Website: macys
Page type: customer-info-address
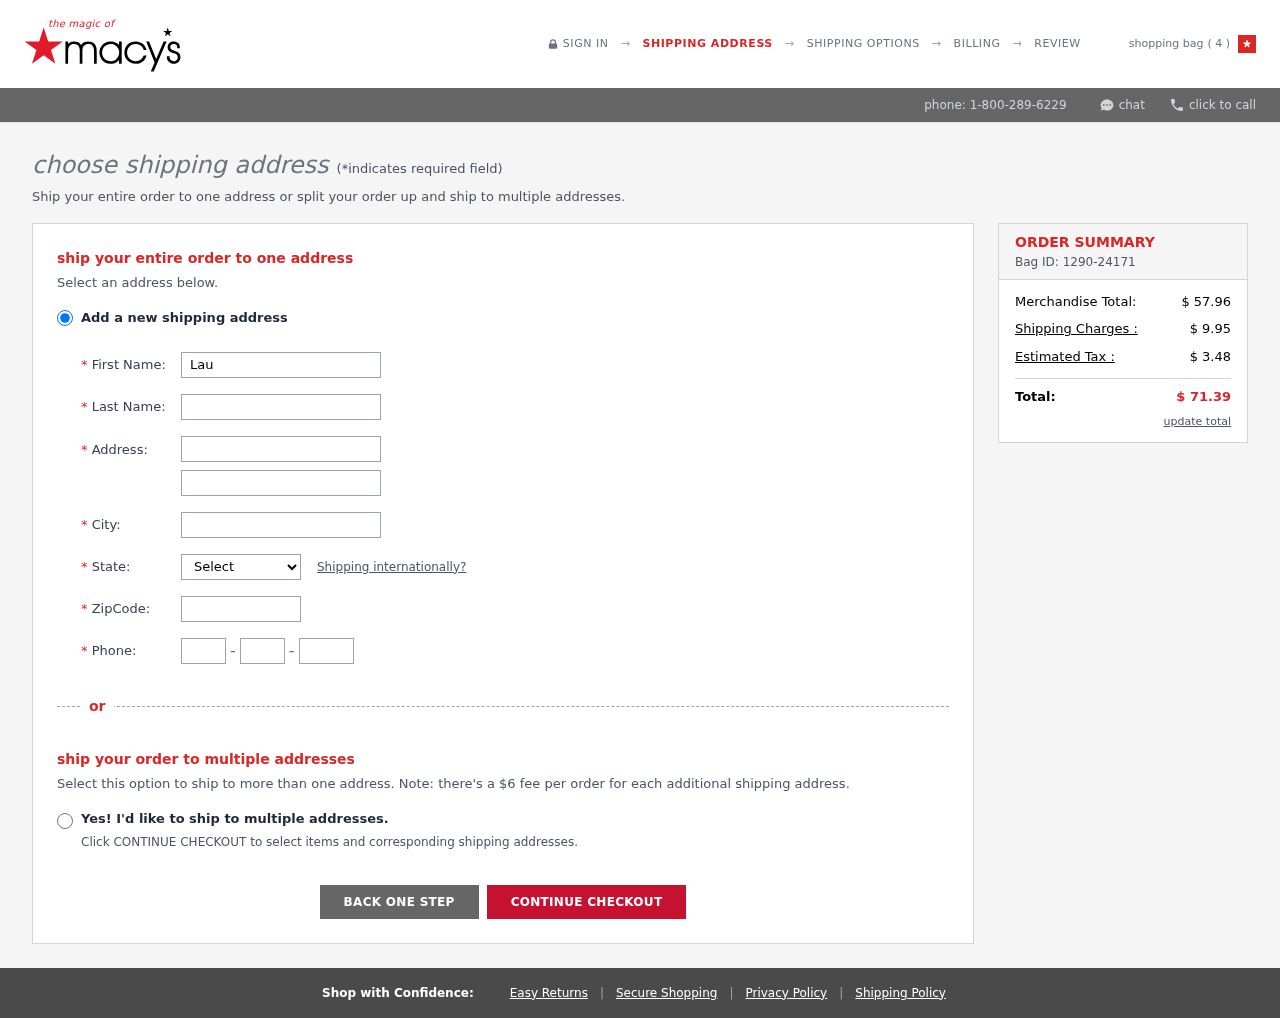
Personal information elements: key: PII_CITY
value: North Royshire
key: PII_FIRSTNAME
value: Laurie
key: PII_LASTNAME
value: Peters
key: PII_PHONE_AREA
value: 696
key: PII_PHONE_PREFIX
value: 779
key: PII_PHONE_SUFFIX
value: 7303
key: PII_POSTCODE
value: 04488
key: PII_STATE_ABBR
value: ID
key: PII_STREET
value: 041 Brittney Branch Apt. 501
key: PII_STREET2
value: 44302 Park Stravenue Suite 184
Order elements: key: ORDER_NUM_ITEMS
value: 4
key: ORDER_ID
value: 1290-24171
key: ORDER_SUBTOTAL
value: $ 57.96
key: ORDER_SHIPPING_COST
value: $ 9.95
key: ORDER_TAX
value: $ 3.48
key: ORDER_TOTAL
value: $ 71.39